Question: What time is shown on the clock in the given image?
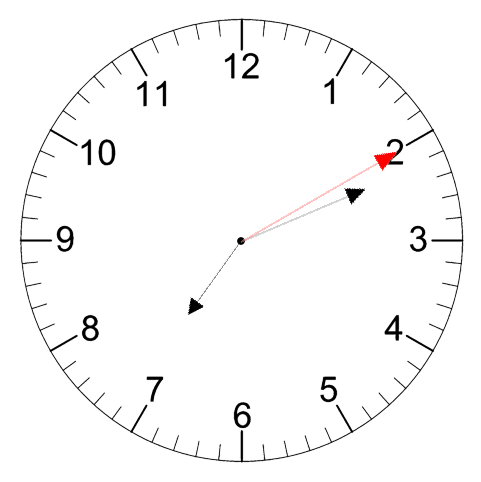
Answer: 07:11:10